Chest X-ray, AP view. Patient: 55 years old, sex M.
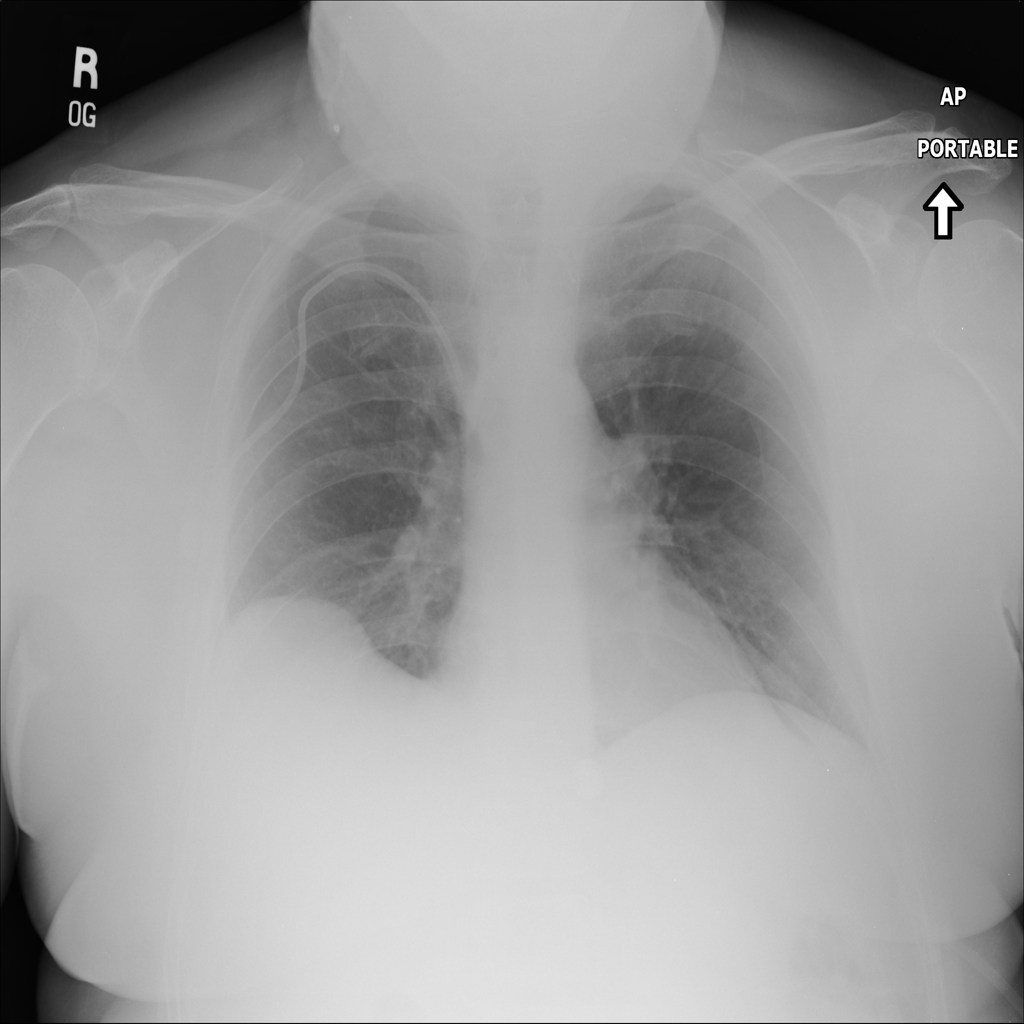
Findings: No Finding